Question: I have this DataTable in Shiny and I would like to get the value from the first column in a variable textbox when I click an row.

So in this case as seen in the screenshot, when I click this row, I would like to get 'Factuur Factuur' in the place where now is 'Error: object of type 'closure' is not subsettable'.
I managed to get the row number:
> UI:
'p(verbatimTextOutput('chauffeurdetails'))'Server:
'output$chauffeurdetails = renderText ({ chauffeurdetail = input$results_rows_selected })'
Anyone thought how I could get the value from the first column instead of only the row number?
Whole R code:
'''
# install packages if needed
if (!require("DT")) install.packages("DT")
if (!require("tidyr")) install.packages("tidyr")
if (!require("dplyr")) install.packages("dplyr")
if (!require("readxl")) install.packages("readxl")
if (!require("shiny")) install.packages("shiny")
if (!require("expss")) install.packages("expss")
# activate packages
library("tidyr")
library("dplyr")
library("readxl")
library("DT")
library("shiny")
library("expss")
# Lees MI bestand
MIinport <- read_excel("~/Documents/MI.xlsx", col_types = c("skip", "skip", "text", "skip", "text", "skip", "skip", "skip", "skip", "skip", "skip", "skip", "skip", "skip", "skip", "skip", "skip", "skip", "skip", "skip", "skip", "skip", "skip", "skip", "skip", "skip", "skip", "skip", "skip", "skip", "skip", "skip", "skip", "skip", "skip", "skip", "skip", "skip", "skip", "skip", "skip", "skip", "skip", "skip", "skip", "skip", "skip", "skip", "skip", "text", "skip", "skip", "skip", "skip", "skip", "skip", "skip", "skip", "skip", "text","skip", "skip", "skip", "skip", "skip", "skip", "skip", "skip", "skip", "skip", "skip", "skip", "skip", "skip", "skip", "skip", "skip", "skip", "skip", "skip", "skip", "skip", "text","skip", "skip", "skip", "skip", "skip", "skip", "skip", "skip", "skip", "skip", "skip", "skip", "skip", "skip", "skip", "skip", "skip", "skip", "skip", "skip", "skip", "skip", "skip", "skip", "skip", "skip"))
# Hernoem kolommen
MIinport <- unite(MIinport, KlantRef, Klant, Referentie, sep=" | ", remove = TRUE)
colnames(MIinport)<- c("Chauffeur", "Kenteken", "Klant", "ARDNK")
# Filter locatiewerk
MIinport <- subset(MIinport, is.na(MIinport$Kenteken))
MIinport$Kenteken <- NULL
DNK <- subset(MIinport, ARDNK == "DNK")
DNK$ARDNK <- NULL
AR <- subset(MIinport, ARDNK == "AR")
AR$ARDNK <- NULL
DNKfreq1 <- ftable(DNK$Chauffeur, DNK$Klant, dnn = c("Chauffeur", "Klant"))
DNKfreq2 <- as.data.frame(DNKfreq1)
DNKdata <- subset(DNKfreq2, Freq>0)
colnames(DNKdata)<- c("Chauffeur", "Klant", "Aantal")
list.DNKklanten <- as.list(unique(sort(DNKdata$Klant)))
ARfreq1 <- ftable(AR$Chauffeur, AR$Klant, dnn = c("Chauffeur", "Klant"))
ARfreq2 <- as.data.frame(ARfreq1)
ARdata <- subset(ARfreq2, Freq>0)
colnames(ARdata)<- c("Chauffeur", "Klant", "Aantal")
list.ARklanten <- as.list(unique(sort(ARdata$Klant)))
# Onderscheid studenten - FALSE = Student | TRUE = Senior
ARdata$Student <- as.numeric(grepl('[.]', ARdata$Chauffeur))
ARstudent <- subset(ARdata, Student == 0)
ARstudent$Student <- NULL
ARdata$Student <- NULL
# App
library(shiny)
ui <- basicPage(
p (""),
sidebarLayout(
sidebarPanel(
div(
h3("Zoek instellingen"),
uiOutput("chooselist"),
checkboxInput("StudentOption", label = "Alleen studenten", value = FALSE),
radioButtons("ARofDNK", label = "AR of DNK", choices = c("AR", "DNK"), selected = "AR", inline = TRUE)
),
div(tags$hr(),
h3("Chauffeur details"),
p(textOutput('chauffeurdetails')))),
mainPanel(
DT::dataTableOutput("results")
)
)
)
server <- function(input, output, session) {
# update datatable
output$chooselist <- renderUI({
if (input$ARofDNK == "AR"){
tagList(
selectInput("select", "Selecteer een klant", choices = c(" ", list.ARklanten))
)
} else {
tagList(
selectInput("select", "Selecteer een klant", choices = c(" ", list.DNKklanten))
)
}
})
output$value <- renderPrint({ input$ARofDNK })
SelectedKlant <- reactive({
if (input$StudentOption == TRUE & input$ARofDNK == "AR") {
a <- subset(ARstudent, (ARstudent$Klant == input$select))
return(a)
}
else if (input$StudentOption == FALSE & input$ARofDNK == "AR") {
a <- subset(ARdata, (ARdata$Klant == input$select))
return(a)
} else if (input$ARofDNK == "DNK"){
a <- subset(DNKdata, (DNKdata$Klant == input$select))
return(a)
}
})
output$results <- DT::renderDataTable(SelectedKlant(), options = list(pageLength = 20, dom = 'tip', order = list(2,'desc')), rownames = FALSE, width = 500, elementId = "results", colnames=c('Naam', 'Locatie', 'Aantal'), selection = 'single')
# output$chauffeurdetails = renderText ({
# SelectedKlant()[input$results_rows_selected,1]
# })
output$chauffeurdetails = renderText ({
req(length(input$results_rows_selected)>0)
SelectedKlant()[input$results_rows_selected,1]
})
# output$chauffeurdetails = renderText ({
# chauffeurdetail = input$results_rows_selected
# })
session$onSessionEnded(function() {
stopApp()
})
session$on
}
# Run the application
shinyApp(ui = ui, server = server, options = list(launch.browser=TRUE))
'''
Edit:
Example data: <URL>
Those data contains privacy sensitive information, so I created a small replacement.
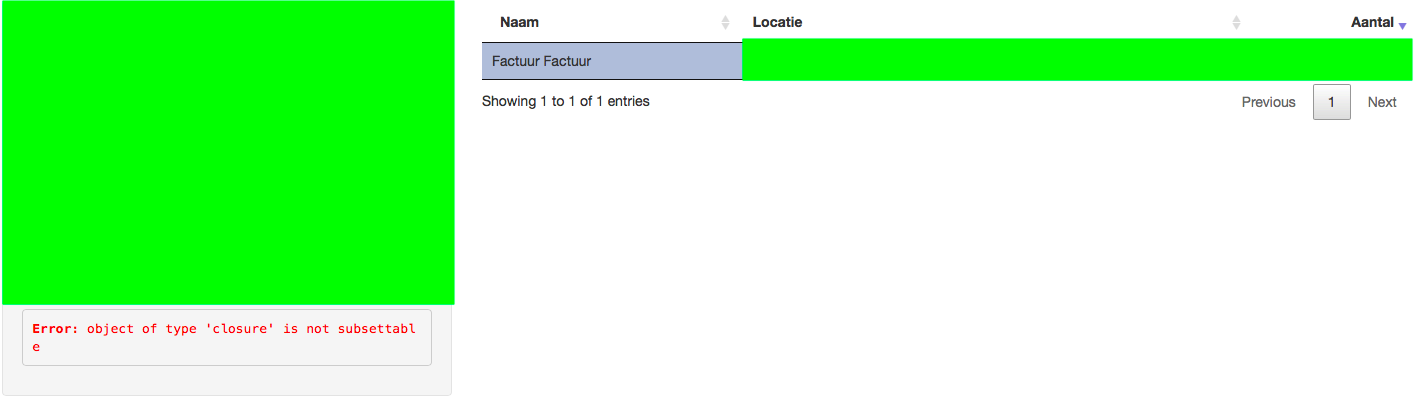
Answer: 'output$chauffeurdetails = renderText ({ SelectedKlant()[input$results_rows_selected,1] })'
Should solve it.
Your last problem was the classic 'stringAsFactor' and that the first column was a factor and there for we need to convert it to character with 'as.character()'
here is a working version of the server code
'''
server <- function(input, output, session) {
# update datatable
output$chooselist <- renderUI({
if (input$ARofDNK == "AR"){
tagList(
selectInput("select", "Selecteer een klant", choices = c(" ", list.ARklanten))
)
} else {
tagList(
selectInput("select", "Selecteer een klant", choices = c(" ", list.DNKklanten))
)
}
})
output$value <- renderPrint({ input$ARofDNK })
SelectedKlant <- reactive({
if (input$StudentOption == TRUE & input$ARofDNK == "AR") {
a <- subset(ARstudent, (ARstudent$Klant == input$select))
return(a)
}
else if (input$StudentOption == FALSE & input$ARofDNK == "AR") {
a <- subset(ARdata, (ARdata$Klant == input$select))
return(a)
} else if (input$ARofDNK == "DNK"){
a <- subset(DNKdata, (DNKdata$Klant == input$select))
return(a)
}
})
output$results <- DT::renderDataTable(SelectedKlant(), options = list(pageLength = 20, dom = 'tip', order = list(2,'desc')), rownames = TRUE, width = 500, elementId = "results", colnames=c('Naam', 'Locatie', 'Aantal'), selection = 'single')
# output$chauffeurdetails = renderText ({
# SelectedKlant()[input$results_rows_selected,1]
# })
output$chauffeurdetails = renderText ({
req(length(input$results_rows_selected)>0)
as.character(SelectedKlant()[input$results_rows_selected,1])
})
# output$chauffeurdetails = renderText ({
# chauffeurdetail = input$results_rows_selected
# })
session$onSessionEnded(function() {
stopApp()
})
session$on
}
'''
hope this helps!